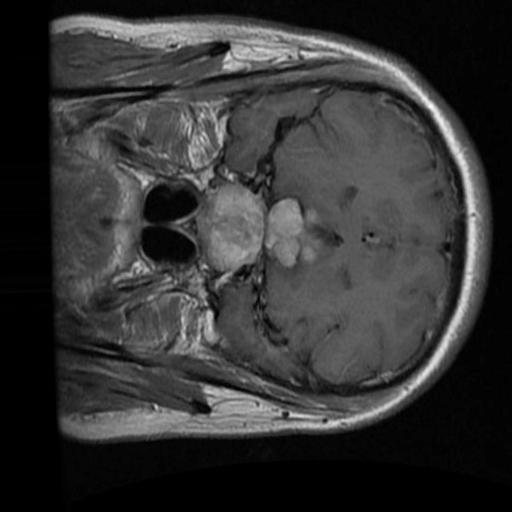
Label: brain_tumor